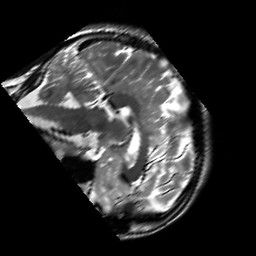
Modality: T2w
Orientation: sagittal
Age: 21
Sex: male
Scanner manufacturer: siemens
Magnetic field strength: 3 T
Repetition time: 7 s
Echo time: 0.09 s